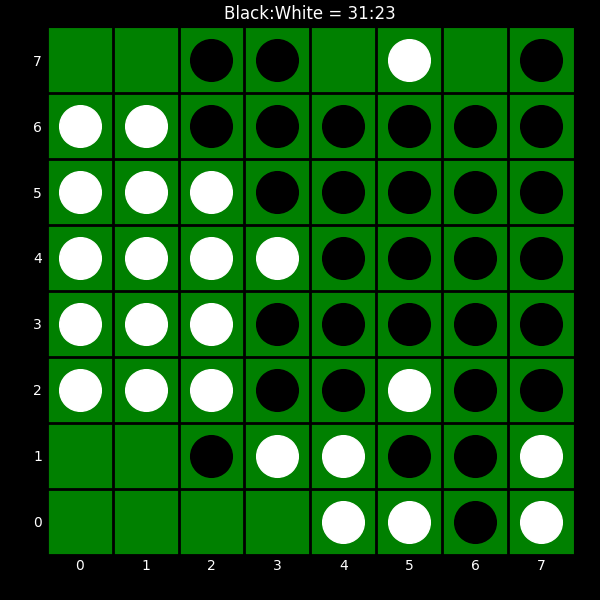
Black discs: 31
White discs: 23